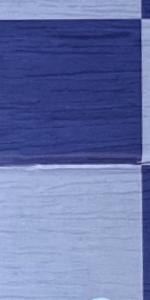
Label: Empty